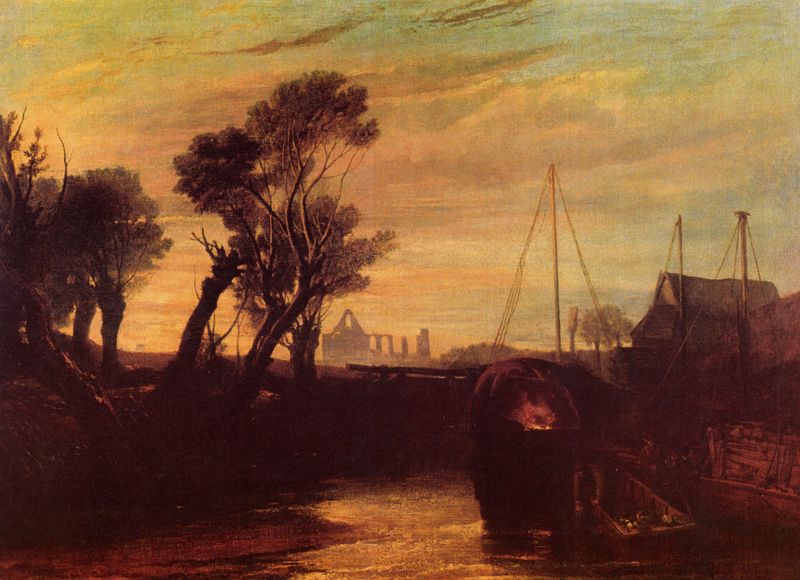
Titel: Newark Kloster auf dem Wey
Künstler: William Turner
Standort: Yale
Institution: Yale Center for British Art, Paul Mellon Collection
Schlagwörter: baum, blau, dunkel, feuer, gemälde, gewitter, himmel, laub, meer, schatten, wasser, weiß, wolken, baumstämme, bäume, fluss, gelb, grün, landschaft, see, stadt, teich, ufer, äste, abend, braun, fenster, grau, hell, holz, licht, nacht, orange, schwarz, säulen, dach, gebäude, gras, haus, rot, wiese, wolke, malerei, rembrandt, stein, holland, öl, ast, baumstamm, dämmerung, einsamkeit, feld, flusslauf, horizont, häuser, morgen, natur, norden, sonnenaufgang, spiegelung, stamm, weide, zweige, gewässer, hütte, kanal, kirche, sonne, land, rosa, boot, boote, kahn, ruhig, schiff, schiffe, segel, segelboot, segelschiffe, wellen, biegung, fischer, leine, mast, schiffer, segelschiff, hang, dorf, giebel, mauer, sonnenuntergang, hafen, kähne, masten, böschung, romantik, landung, planken, seile, steg, stämme, untergang, ruderboot, finster, balken, stimmung, abendrot, abendstimmung, segelboote, takelage, taue, ruine, weiden, brennen, mole, seil, ideal, hall, ölmalerei, romantisch, lanschaft, ankern, zwielicht, balu, anker, fließen, gegenlicht, brau, baumstumpf, morgenröte, krumm, botte, mäste, dämmerunug, ruhg, wiesen bei greifswald, runie, holzu